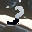
Label: 3